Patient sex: F
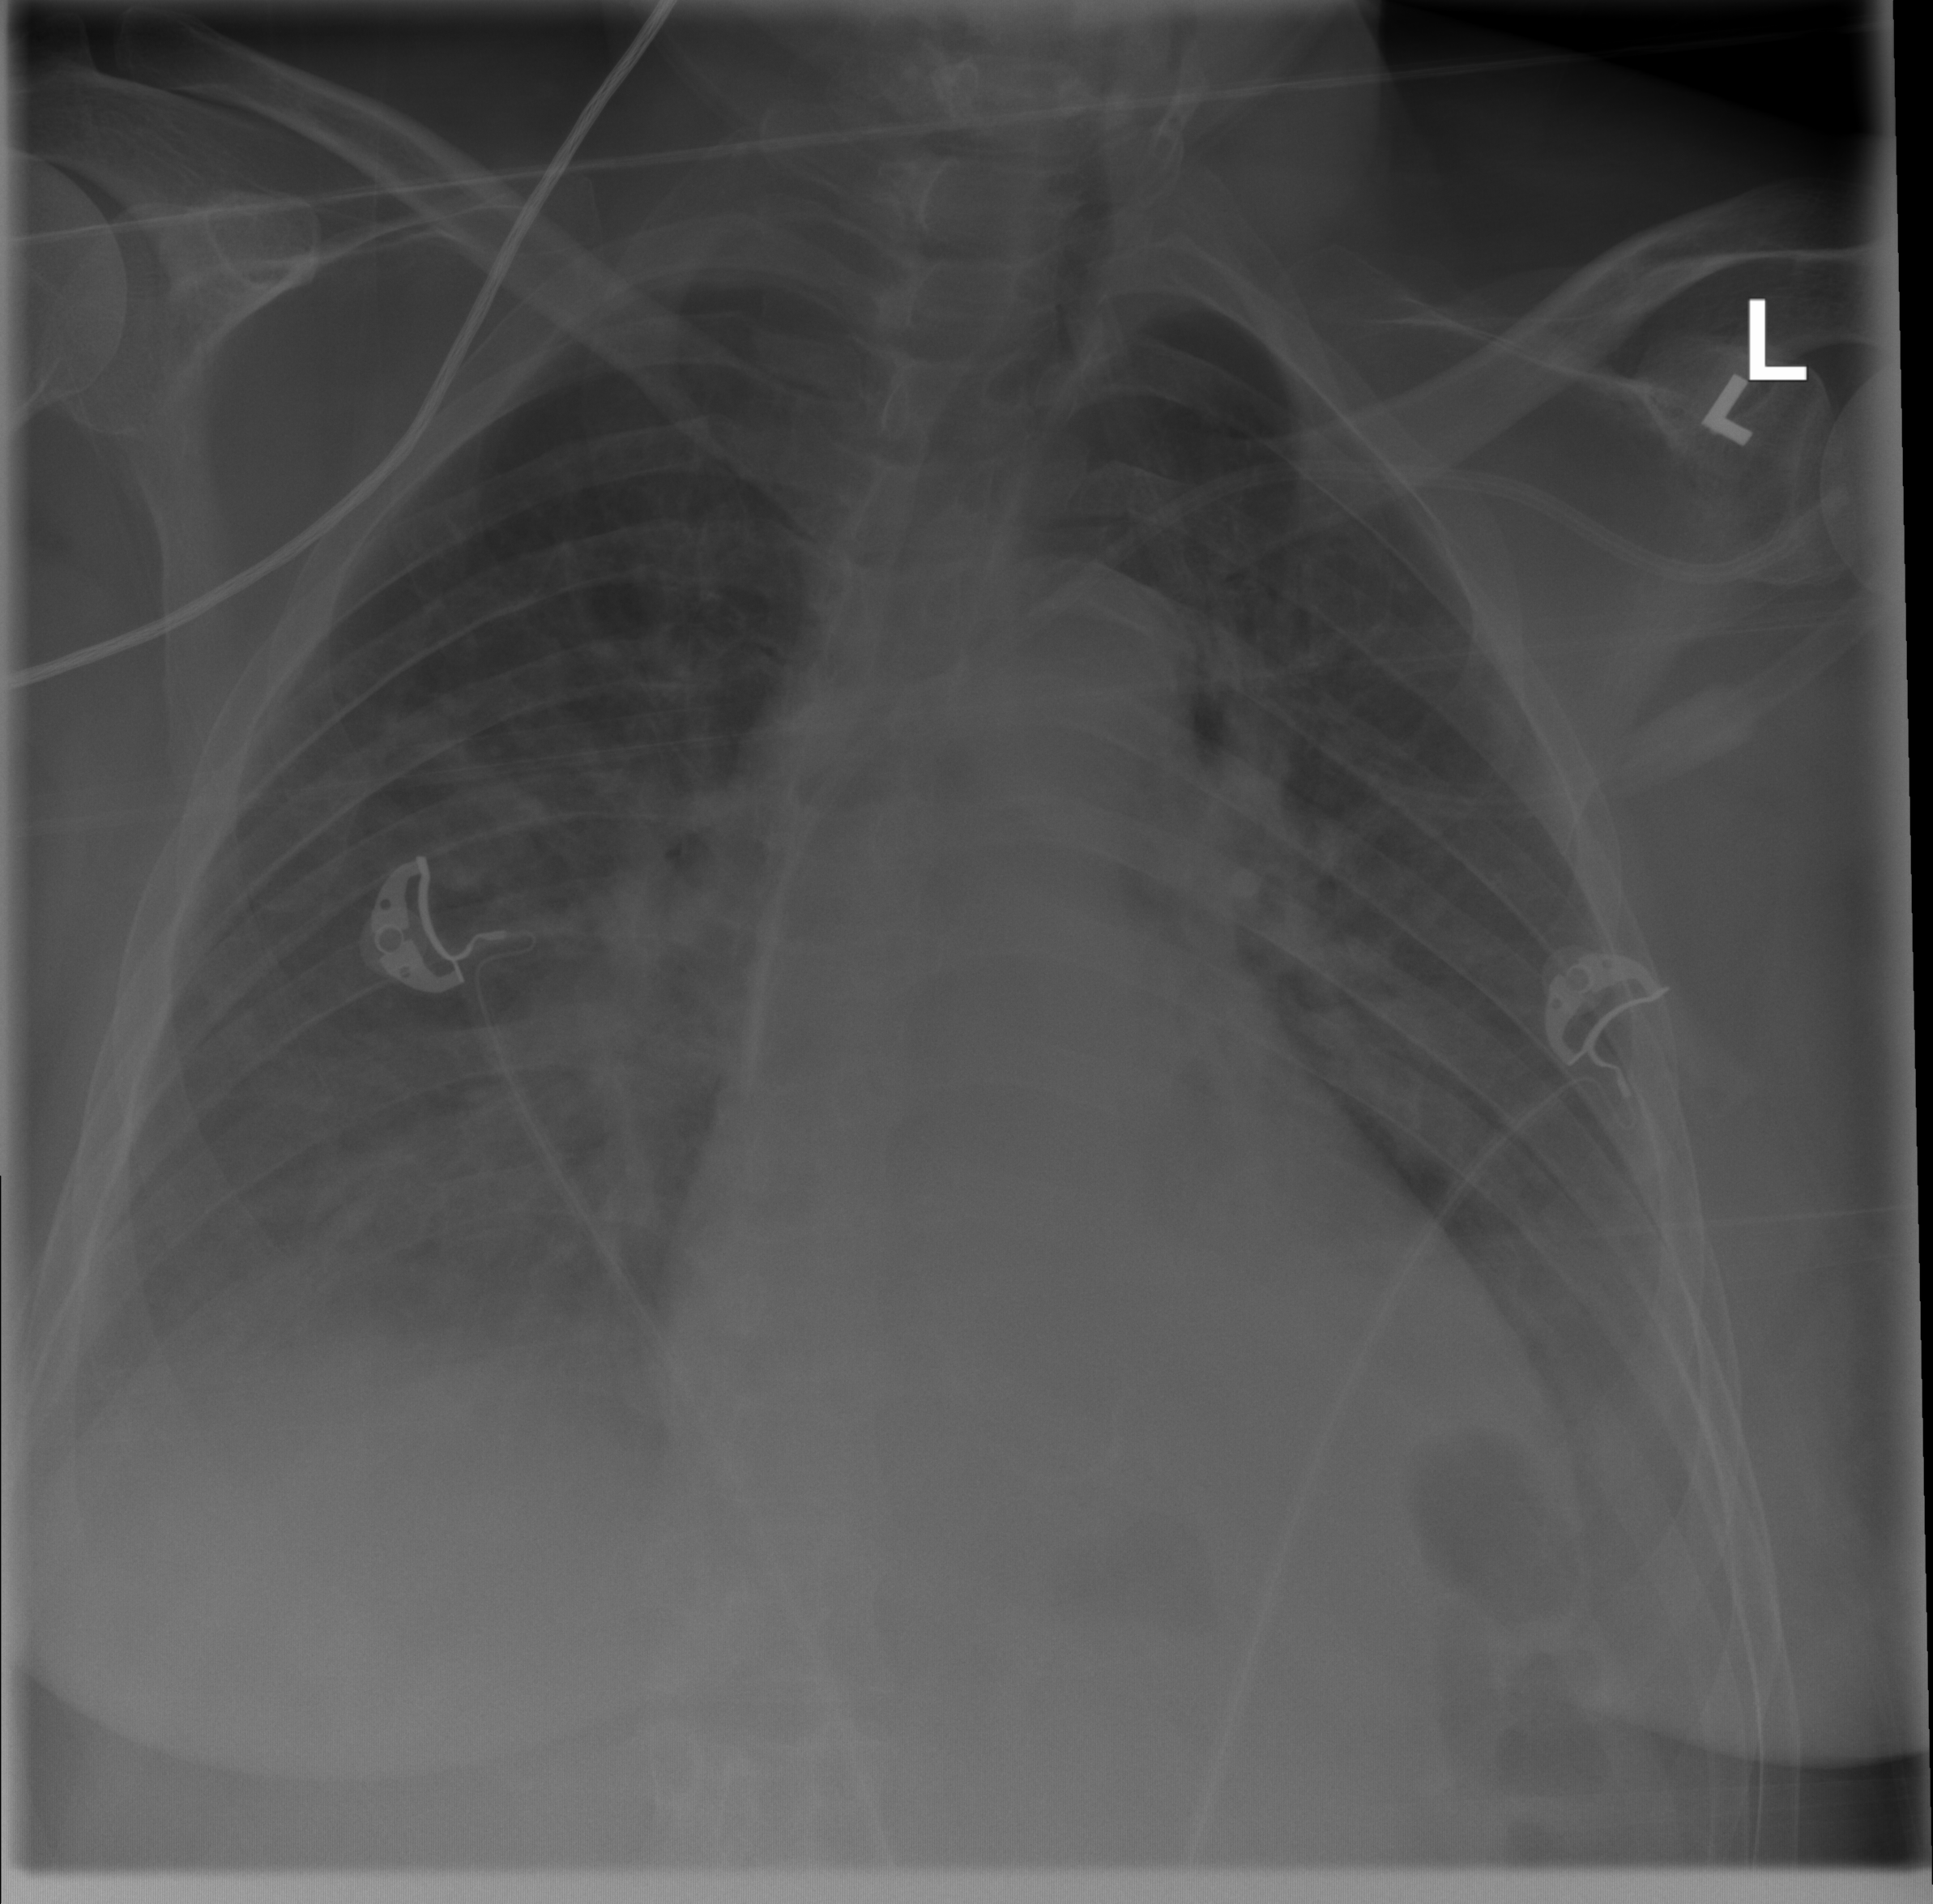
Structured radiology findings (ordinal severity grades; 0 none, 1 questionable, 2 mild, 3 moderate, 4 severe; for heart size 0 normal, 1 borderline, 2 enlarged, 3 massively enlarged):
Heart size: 2
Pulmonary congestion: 0
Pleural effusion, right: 2
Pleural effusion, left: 2
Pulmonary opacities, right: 2
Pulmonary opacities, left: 2
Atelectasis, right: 0
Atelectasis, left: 0